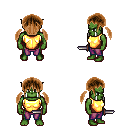
a pixel art fantasy rpg character, male body template, orc, green skin, gold chest armor, magenta pants, brown twin-tailed hairstyle, dagger, four views (front, back, left, right), 2x2 character sprite sheet, small pixel art, hard edges, no anti-aliasing